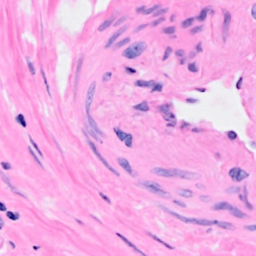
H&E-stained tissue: Breast